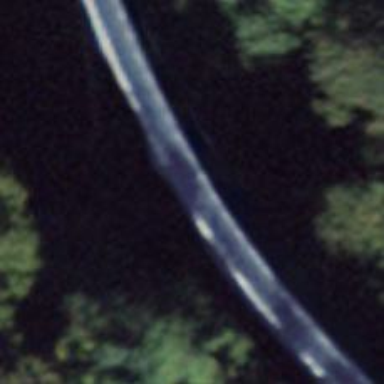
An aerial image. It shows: Footway bridge with metal surface.